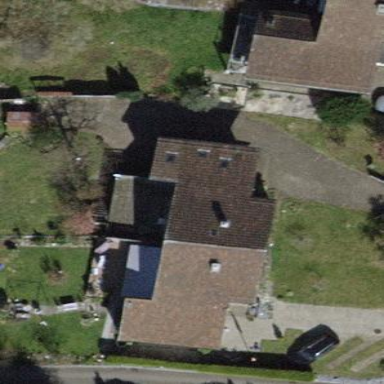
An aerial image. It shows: Building with tile roof.